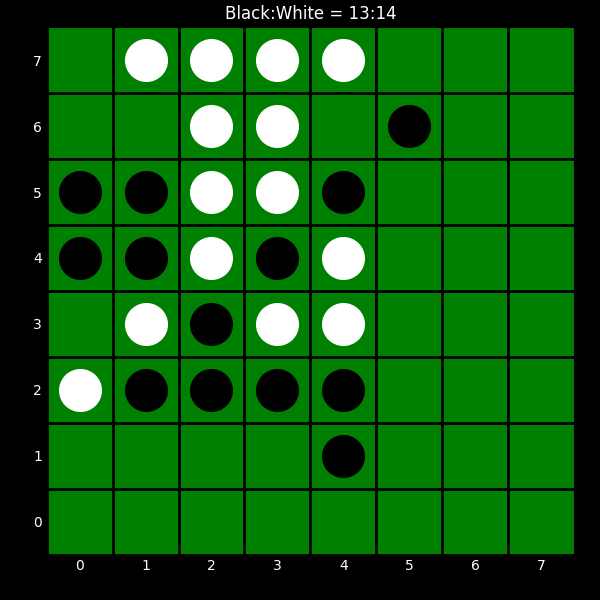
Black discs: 13
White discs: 14